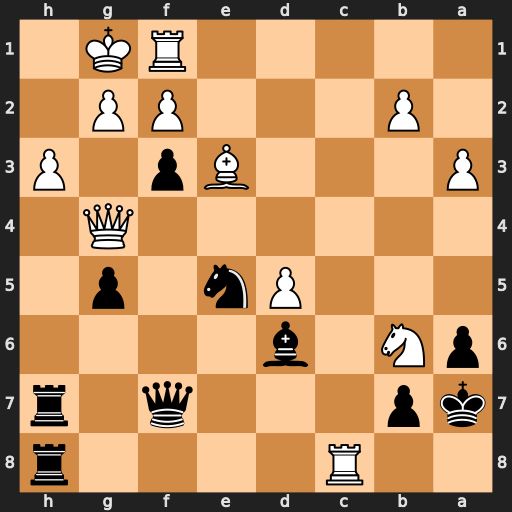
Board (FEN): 2R4r/kp3q1r/pN1b4/3Pn1p1/6Q1/P3Bp1P/1P3PP1/5RK1
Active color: b
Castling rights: -
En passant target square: -
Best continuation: Nxg4 Nc4+ Nxe3